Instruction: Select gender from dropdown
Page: traveler
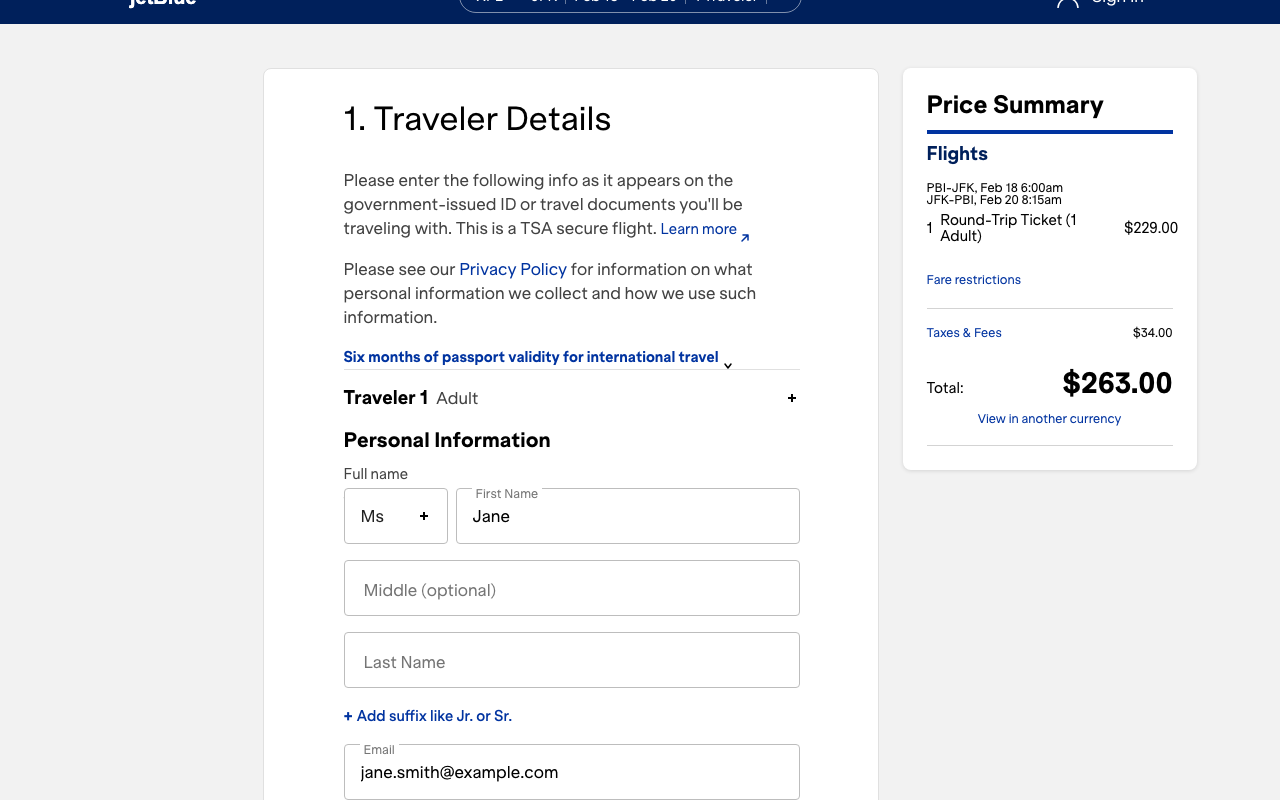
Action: click